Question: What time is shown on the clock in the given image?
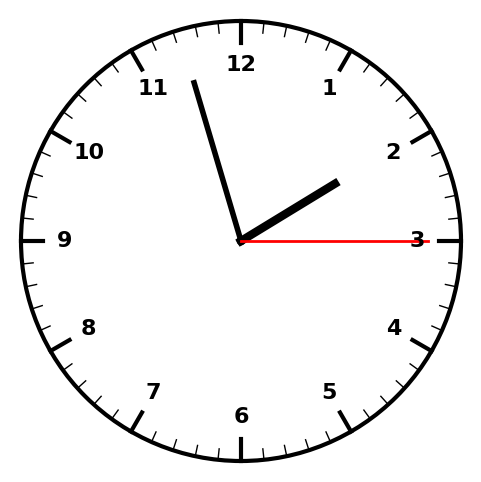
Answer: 01:57:15